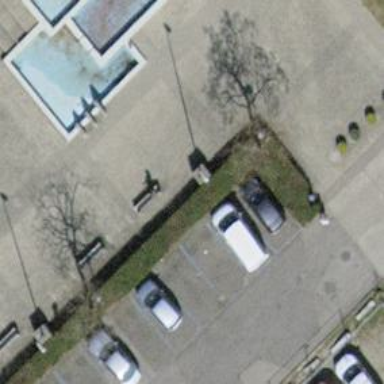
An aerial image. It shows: Brown bench in the vicinity.